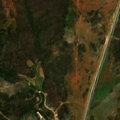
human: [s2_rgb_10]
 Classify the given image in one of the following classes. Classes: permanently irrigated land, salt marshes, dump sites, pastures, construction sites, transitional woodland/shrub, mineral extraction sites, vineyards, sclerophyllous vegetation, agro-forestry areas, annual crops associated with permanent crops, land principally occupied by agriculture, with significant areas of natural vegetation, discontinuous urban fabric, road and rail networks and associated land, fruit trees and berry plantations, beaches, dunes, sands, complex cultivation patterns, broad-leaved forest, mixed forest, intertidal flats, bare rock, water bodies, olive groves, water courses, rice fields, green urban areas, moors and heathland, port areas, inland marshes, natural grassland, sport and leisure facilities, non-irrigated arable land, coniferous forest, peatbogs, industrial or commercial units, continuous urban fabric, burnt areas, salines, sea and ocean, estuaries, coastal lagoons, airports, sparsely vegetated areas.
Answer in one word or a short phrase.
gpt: sclerophyllous vegetation